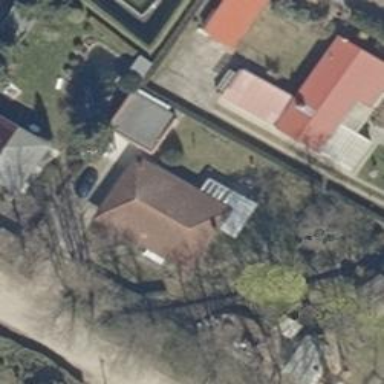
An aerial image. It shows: Simple and straightforward house.